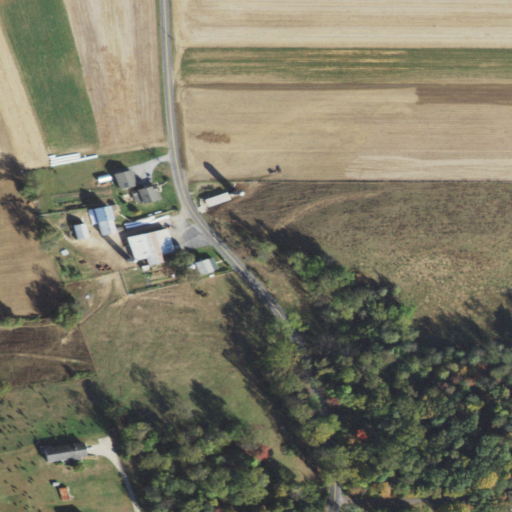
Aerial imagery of valley in Pennsylvania named Linville Hill Valley containing cultivated crops, deciduous forest, open development, pasture, mixed forest, low intensity development, evergreen forest, medium intensity development, and grassland